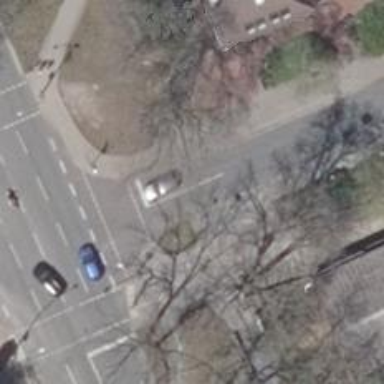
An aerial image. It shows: Crossing with traffic signals.